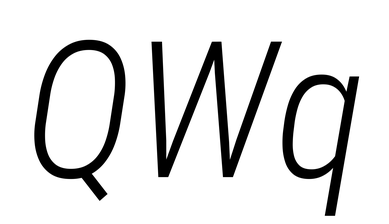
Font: Roboto-Italic_Condensed_Light_Italic